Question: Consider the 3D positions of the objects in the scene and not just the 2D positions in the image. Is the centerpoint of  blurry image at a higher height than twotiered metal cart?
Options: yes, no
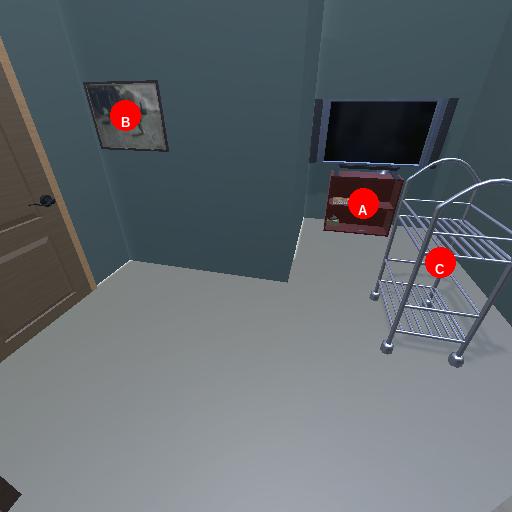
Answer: yes